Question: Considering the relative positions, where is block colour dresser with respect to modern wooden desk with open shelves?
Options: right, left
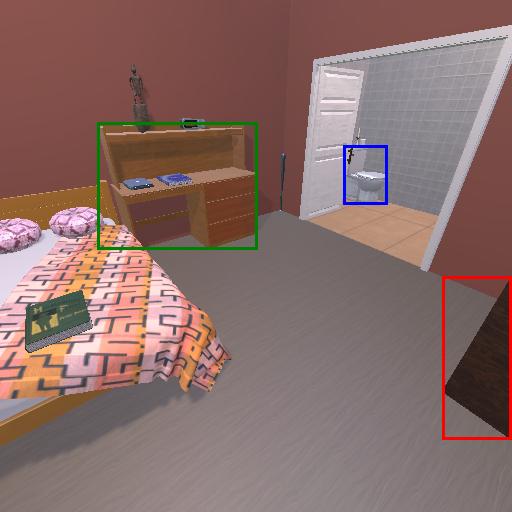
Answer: right